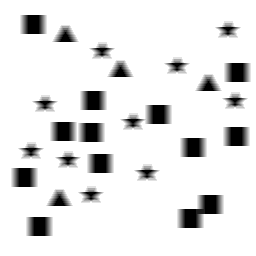
Squares: 13
Triangles: 4
Stars: 10
Total shapes: 27